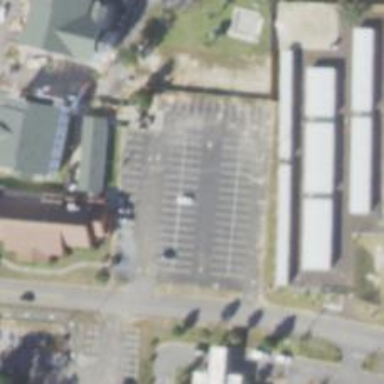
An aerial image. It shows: Parking space is available.